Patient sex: M
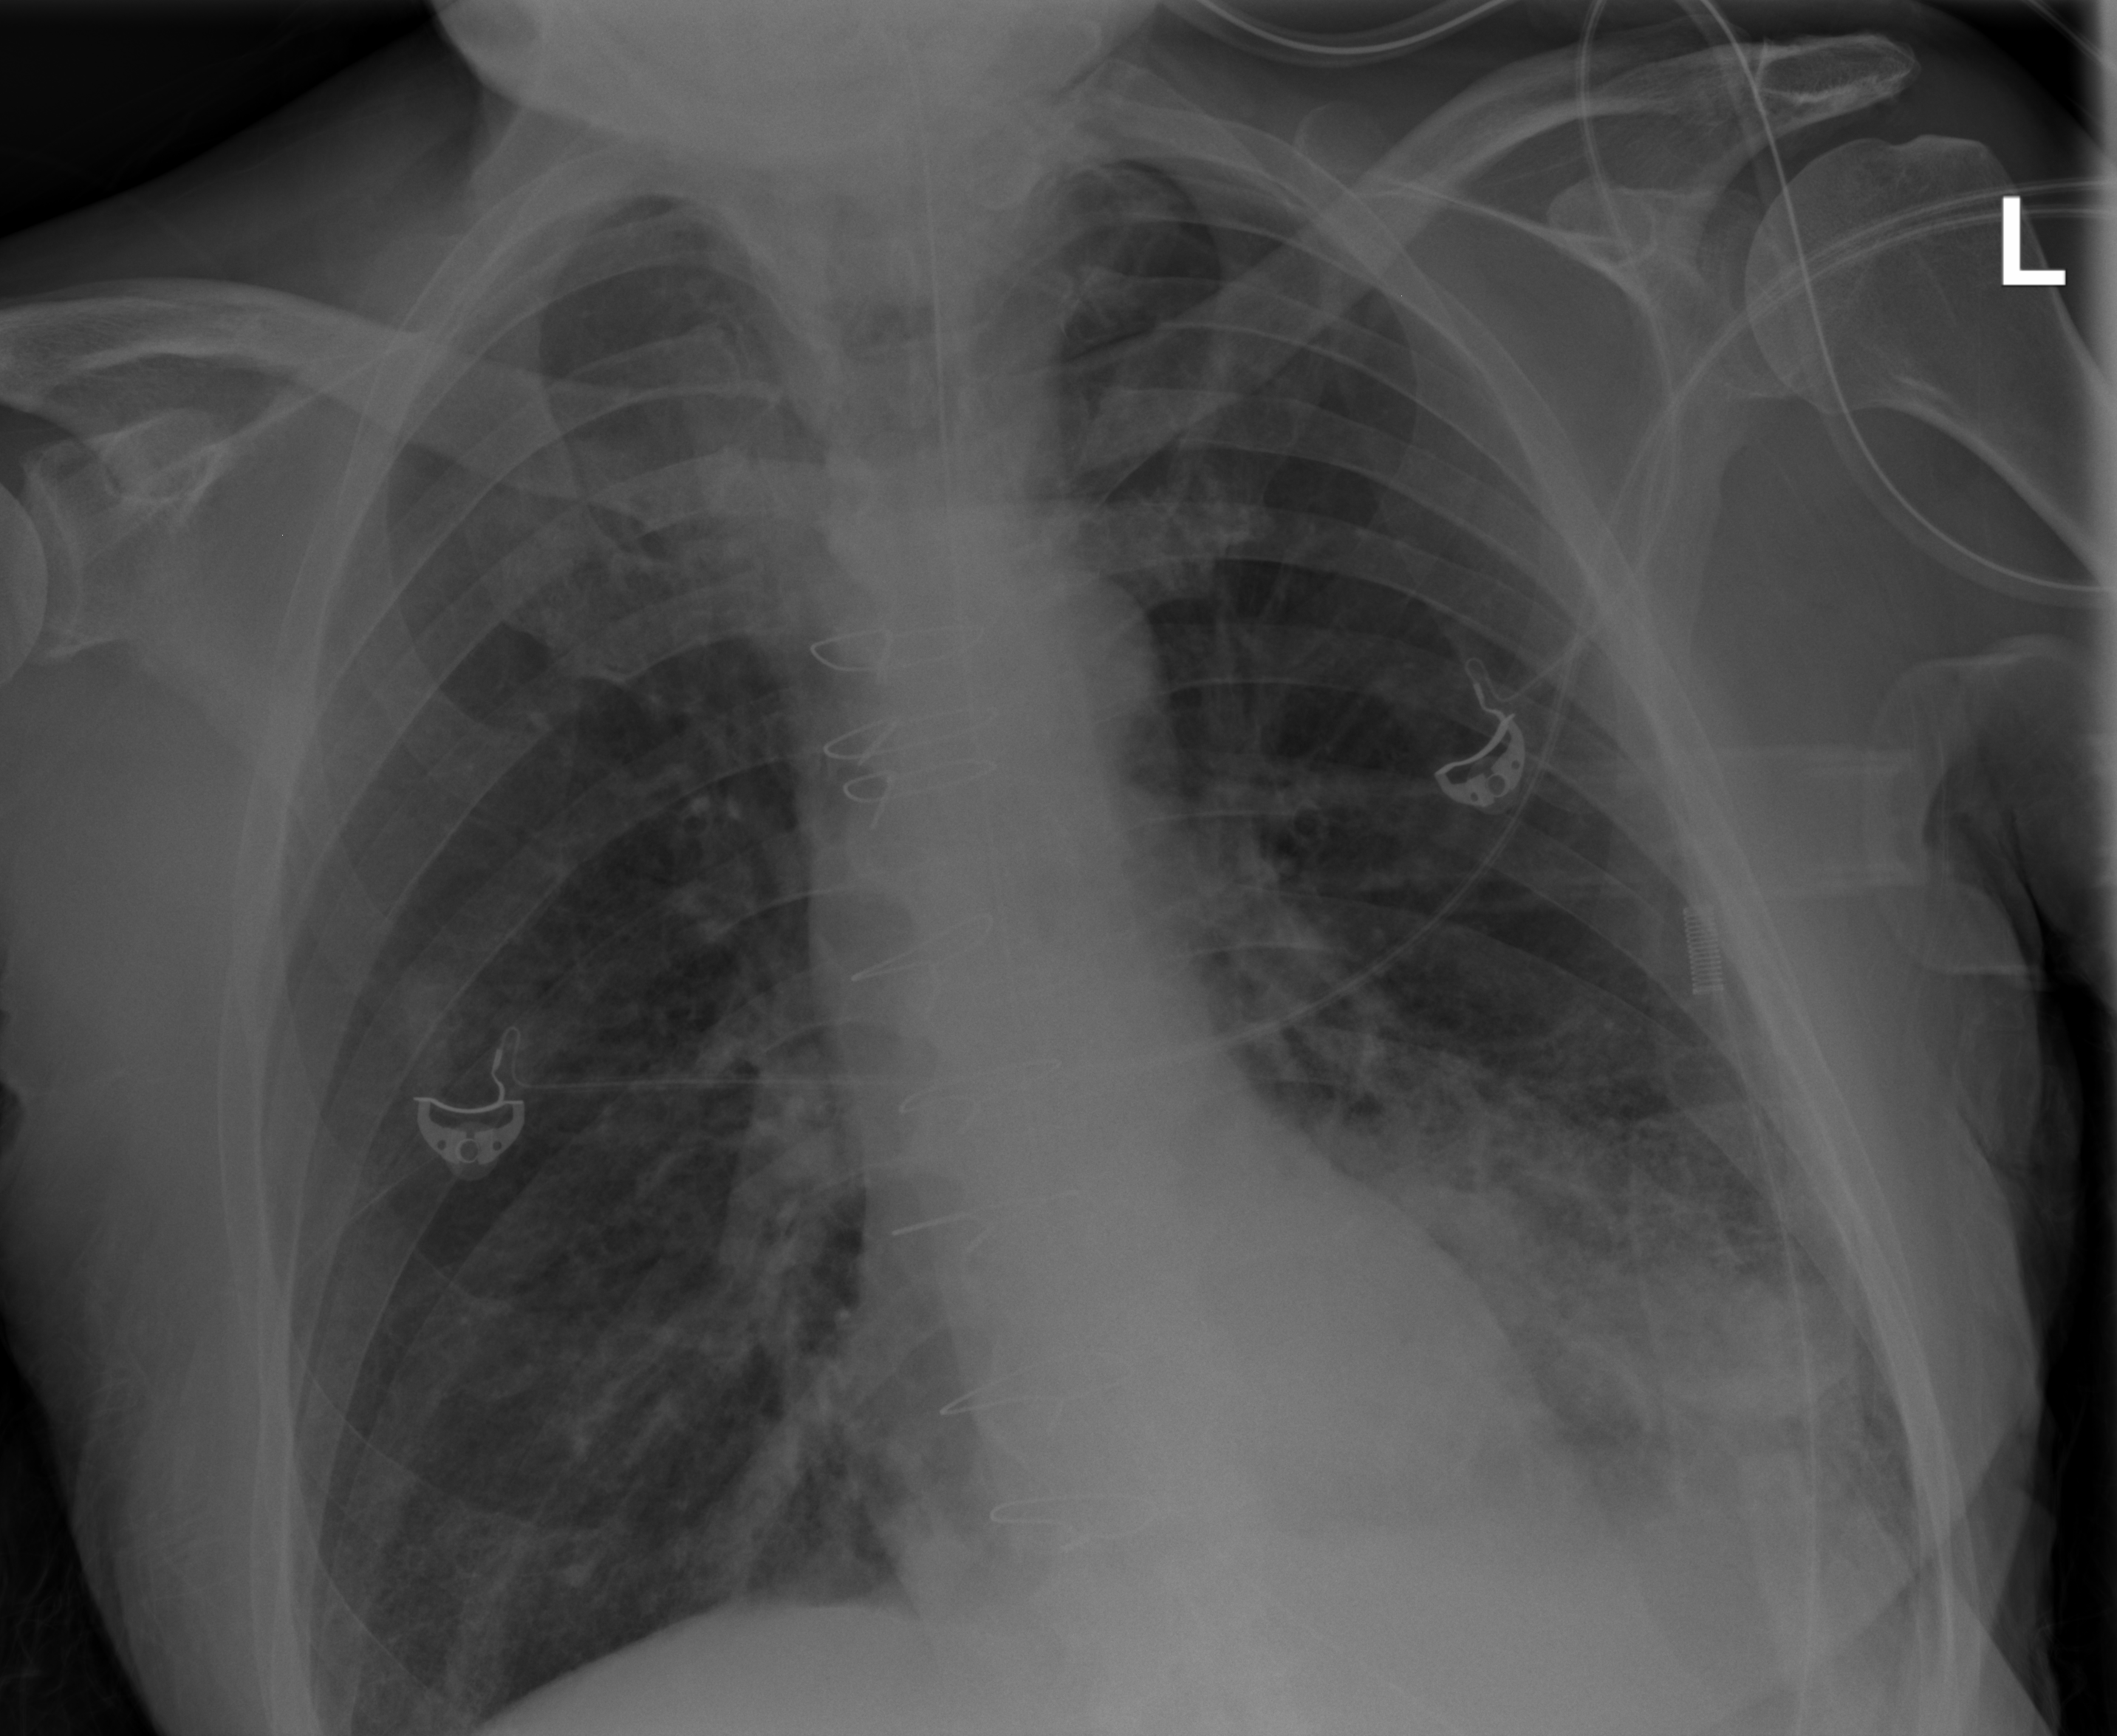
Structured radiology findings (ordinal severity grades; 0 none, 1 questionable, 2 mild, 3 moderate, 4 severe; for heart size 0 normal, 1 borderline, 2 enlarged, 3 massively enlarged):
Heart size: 0
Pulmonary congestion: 0
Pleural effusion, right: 0
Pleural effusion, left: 0
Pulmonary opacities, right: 1
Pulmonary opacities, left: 2
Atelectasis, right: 0
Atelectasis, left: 2